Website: walmart
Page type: billing-address
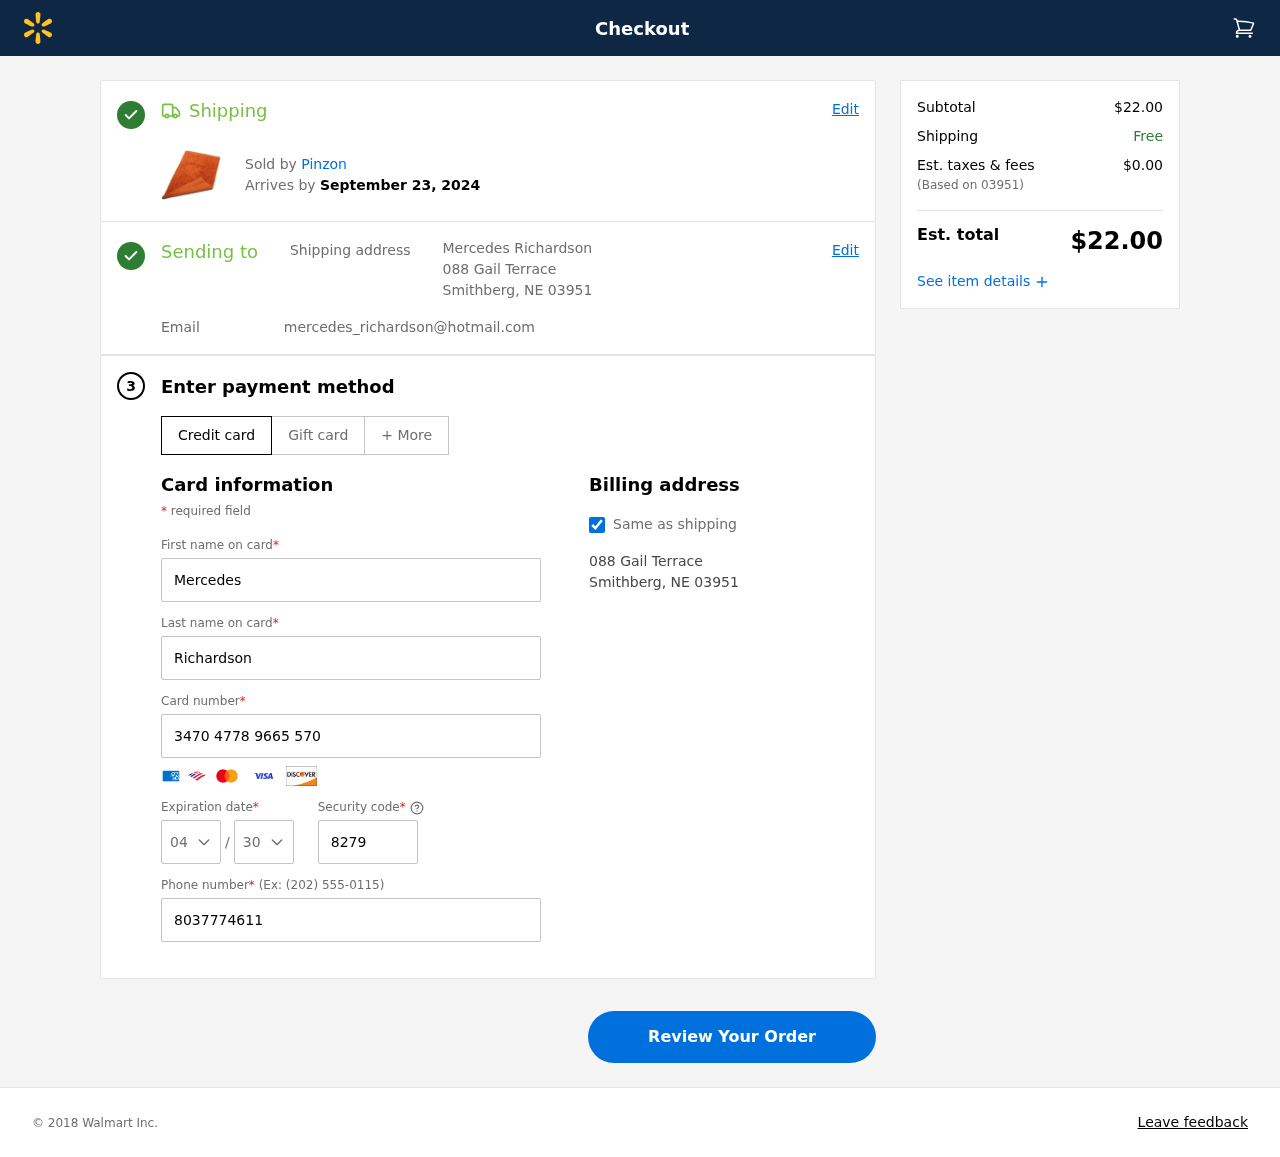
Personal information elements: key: PII_CARD_CVV
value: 8279
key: PII_CARD_EXPIRY_MONTH
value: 04
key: PII_CARD_EXPIRY_YEAR
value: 30
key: PII_CARD_NUMBER
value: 3470 4778 9665 570
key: PII_CITY_STATE_ZIP
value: Smithberg, NE 03951
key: PII_EMAIL
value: mercedes_richardson@hotmail.com
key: PII_FIRSTNAME
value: Mercedes
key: PII_FULLNAME
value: Mercedes Richardson
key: PII_LASTNAME
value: Richardson
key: PII_PHONE
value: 8037774611
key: PII_POSTCODE
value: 03951
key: PII_STREET
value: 088 Gail Terrace
Product elements: key: PRODUCT1_BRAND
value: Pinzon
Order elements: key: ORDER_DELIVERY_DATE
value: September 23, 2024
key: ORDER_SUBTOTAL
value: $22.00
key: ORDER_TAX
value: $0.00
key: ORDER_TOTAL
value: $22.00